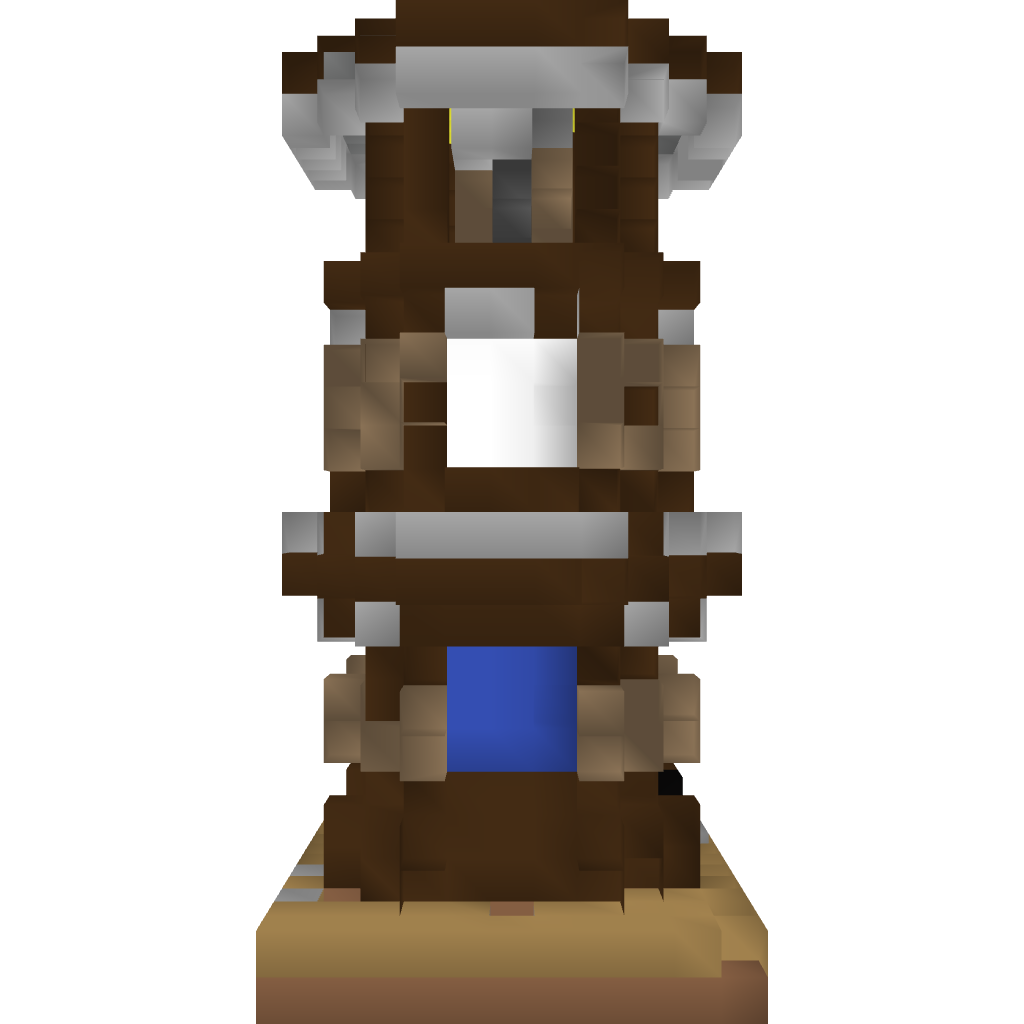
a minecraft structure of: Small Guard Tower (Medieval)